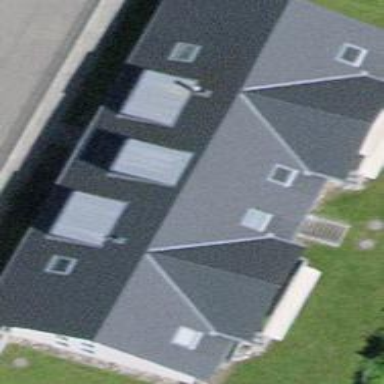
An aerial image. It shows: Residential building.